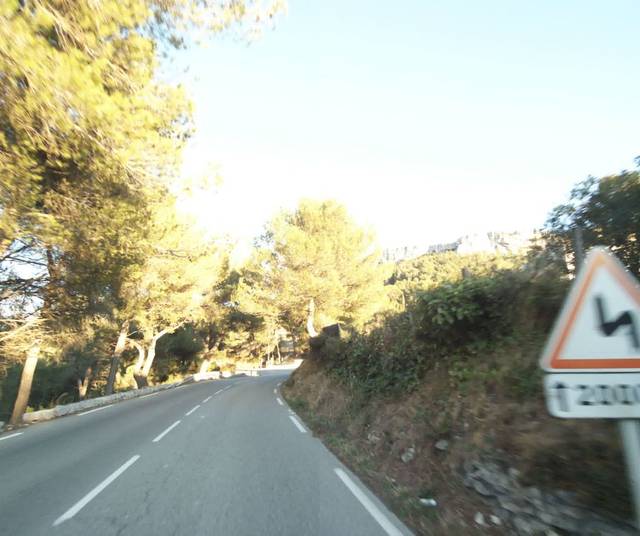
Region: France
Coordinates: 43.243, 5.563